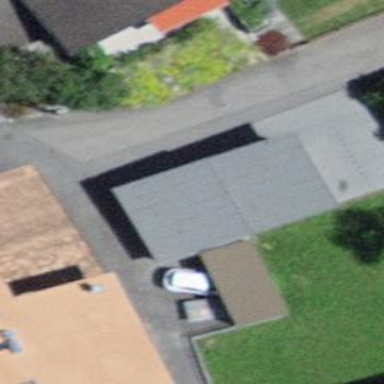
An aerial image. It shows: View of roof of building.